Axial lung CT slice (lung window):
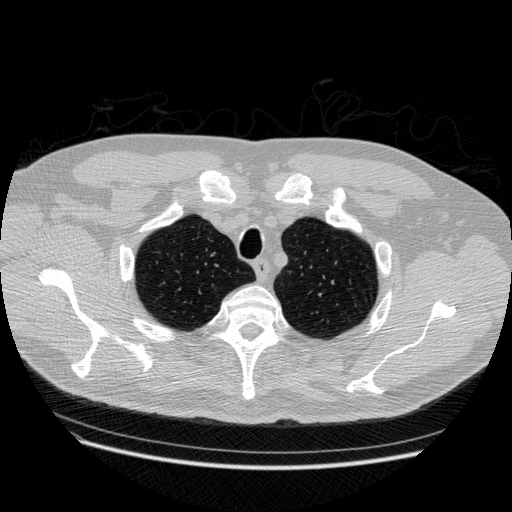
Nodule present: no